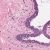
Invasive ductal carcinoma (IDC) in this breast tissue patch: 0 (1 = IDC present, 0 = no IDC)